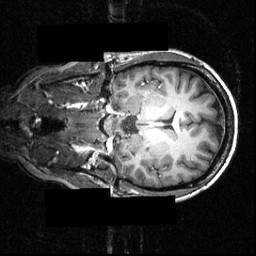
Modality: T1w
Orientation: coronal
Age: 21
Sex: female
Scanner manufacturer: siemens
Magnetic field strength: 3.951 T
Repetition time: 1.5 s
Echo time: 0.00335 s